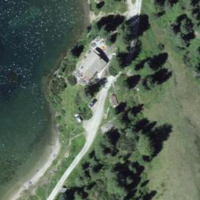
EUNIS habitat code: 31
Species observed at this site:
Hesperia comma
Lophophanes cristatus
Arnica montana